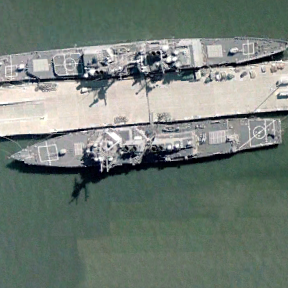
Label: destroyer